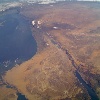
Label: land